Chest X-ray:
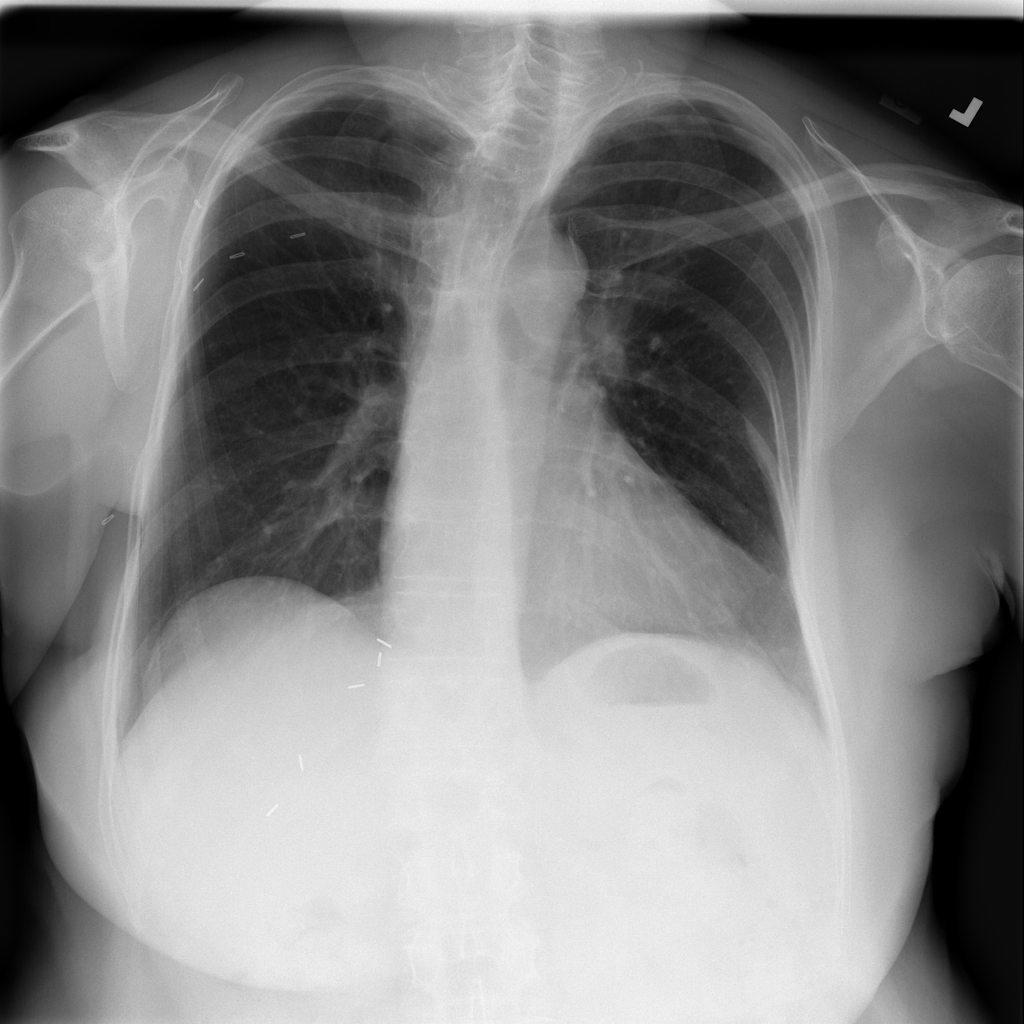
No abnormal finding: yes